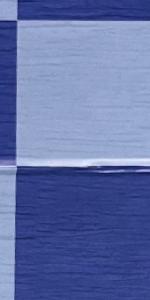
Label: Empty